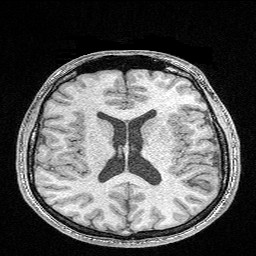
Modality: FLASH
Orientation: coronal
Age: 25
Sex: male